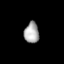
Tissue: lung
Cell type: Epithelial cells
Senescence score: 0.1521
Nuclear area (px): 302
Mean DAPI intensity: 168.626